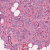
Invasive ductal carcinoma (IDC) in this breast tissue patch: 1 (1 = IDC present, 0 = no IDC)